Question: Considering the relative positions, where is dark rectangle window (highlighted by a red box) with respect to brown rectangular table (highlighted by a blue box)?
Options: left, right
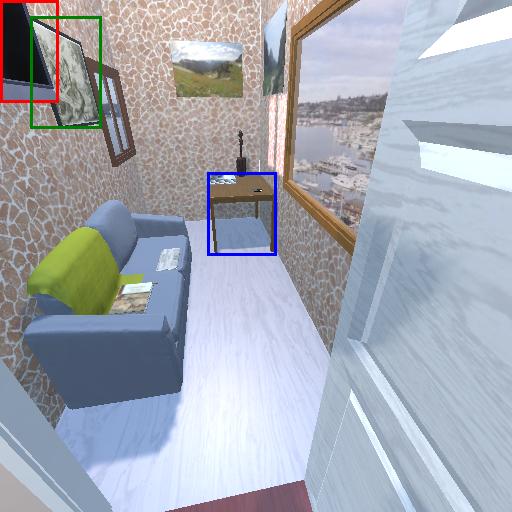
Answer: left